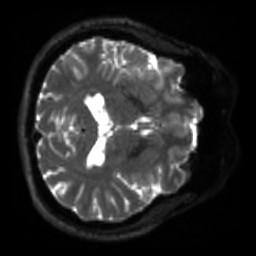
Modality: sbref
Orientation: axial
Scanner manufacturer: siemens
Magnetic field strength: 3 T
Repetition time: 4 s
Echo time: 0.0594 s